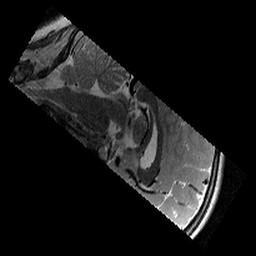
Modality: T2w
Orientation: sagittal
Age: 11
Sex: female
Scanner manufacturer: siemens
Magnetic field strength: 3 T
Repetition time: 9.23 s
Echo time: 0.067 s